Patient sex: M
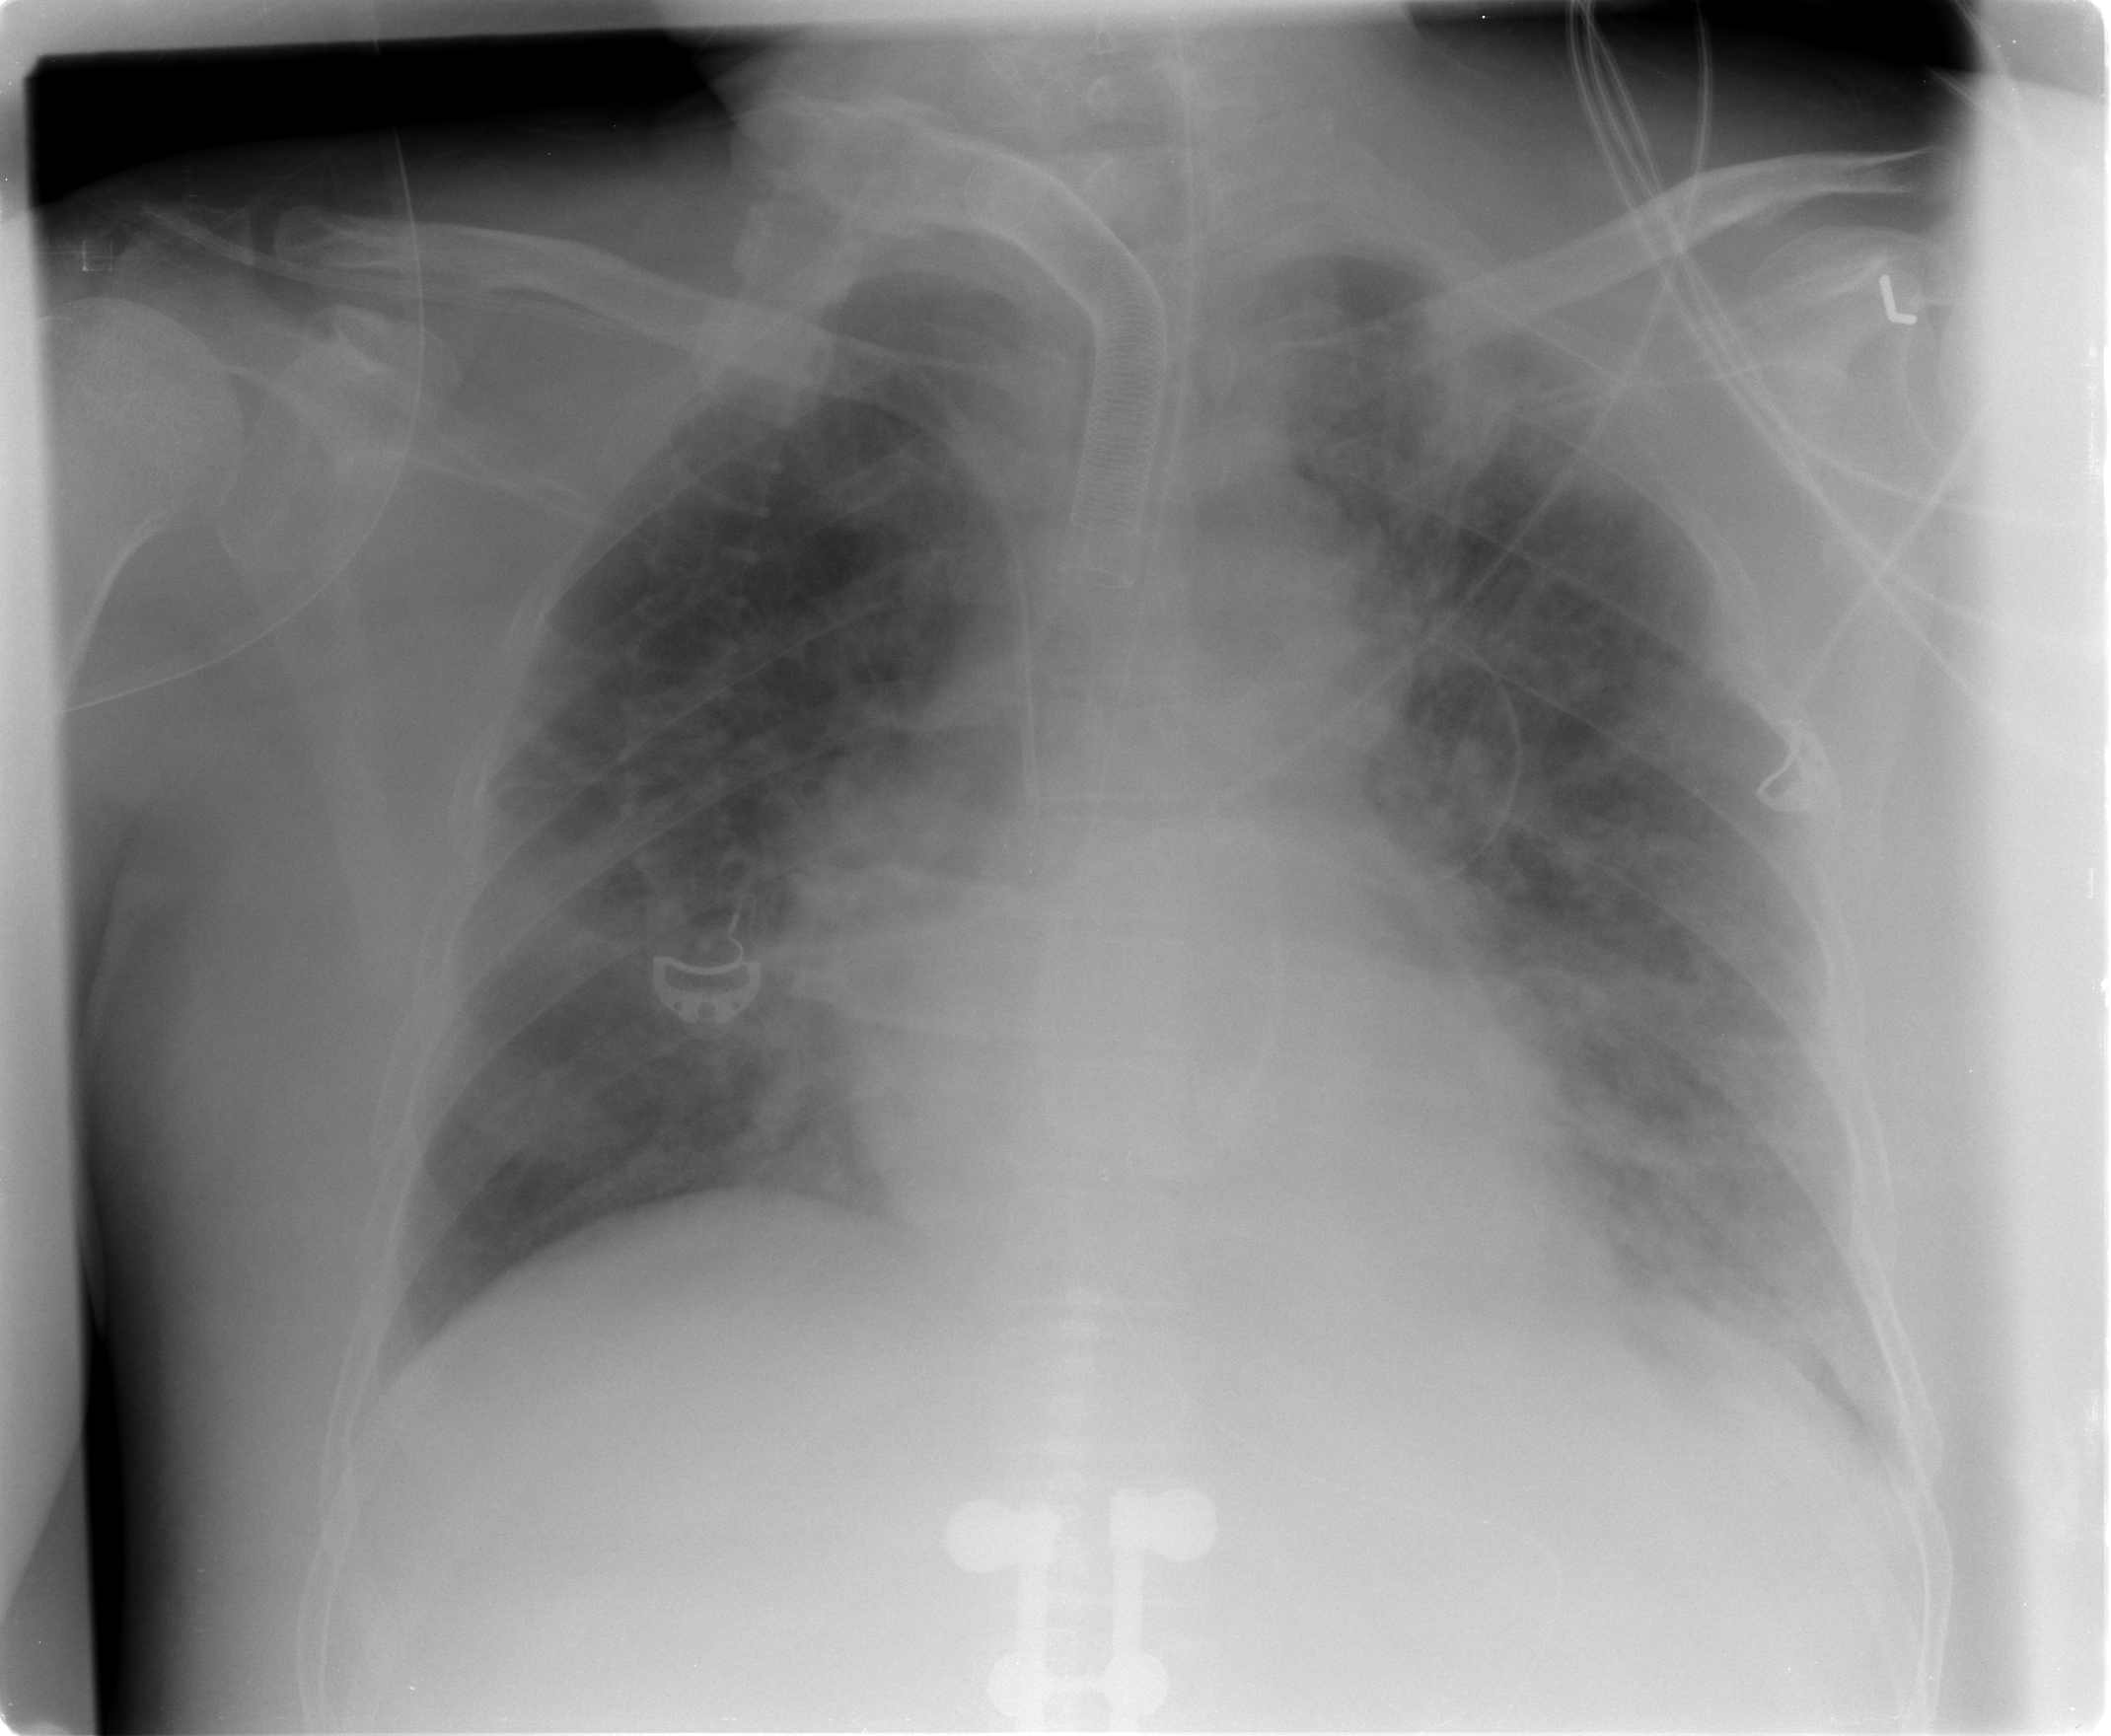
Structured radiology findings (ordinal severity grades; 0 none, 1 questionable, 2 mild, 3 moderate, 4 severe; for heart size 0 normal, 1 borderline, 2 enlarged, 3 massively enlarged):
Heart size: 0
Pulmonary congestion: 3
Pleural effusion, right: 2
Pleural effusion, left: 3
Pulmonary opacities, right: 3
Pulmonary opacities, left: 3
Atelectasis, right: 2
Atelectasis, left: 2